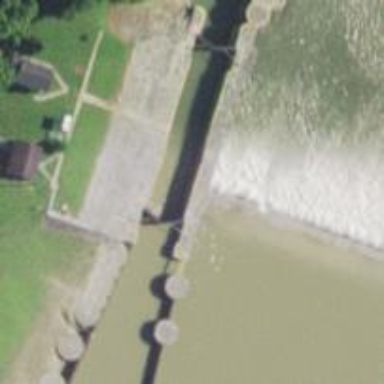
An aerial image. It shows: Lock gate along waterway.